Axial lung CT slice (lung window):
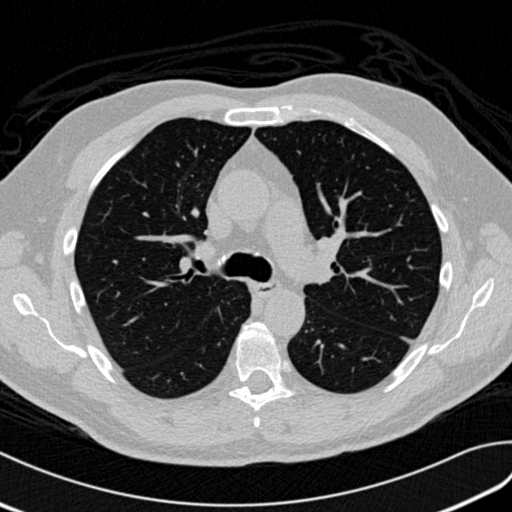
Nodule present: no